Field crop: maize
Growth stage: 2
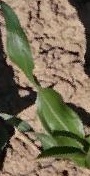
Species: maize